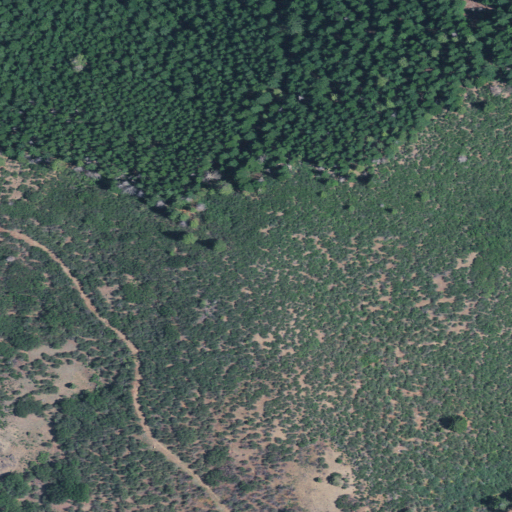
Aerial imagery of ridge(s) in Oregon named Lone Pine Ridge containing evergreen forest, deciduous forest, shrub, and grassland